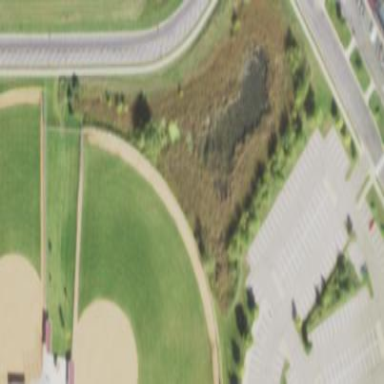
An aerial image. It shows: Baseball pitch for leisure land.